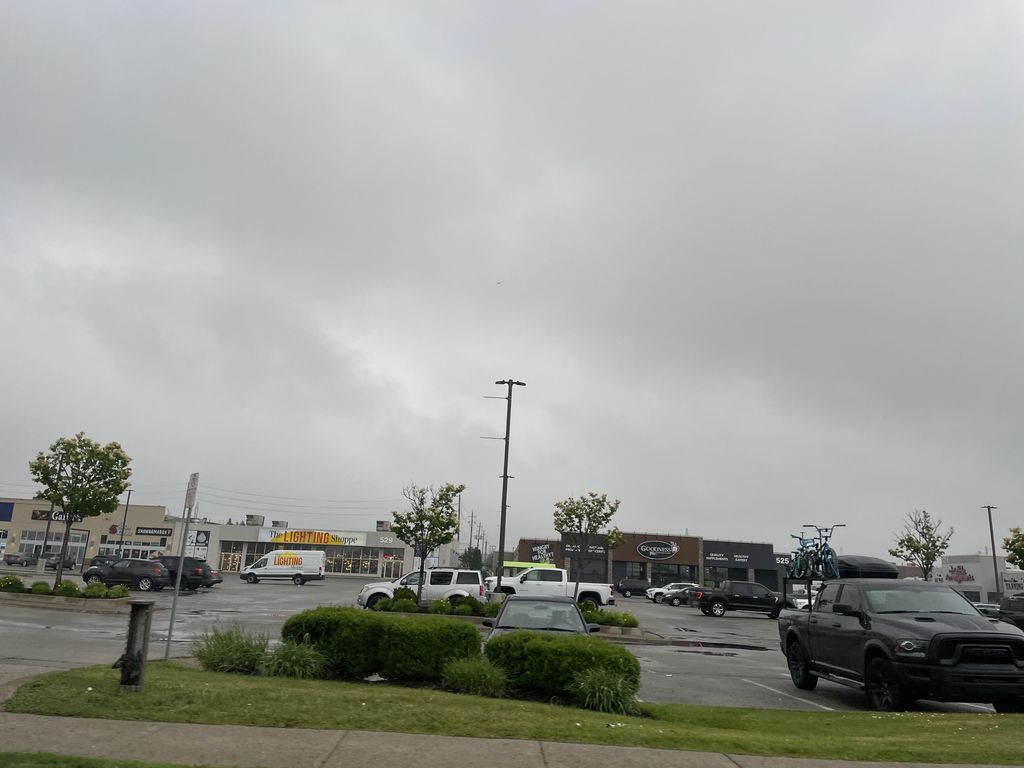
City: kitchener-waterloo